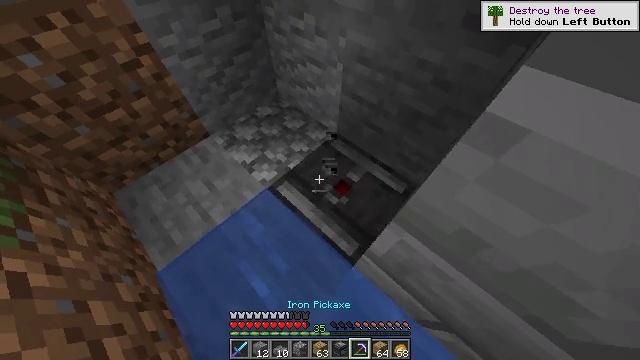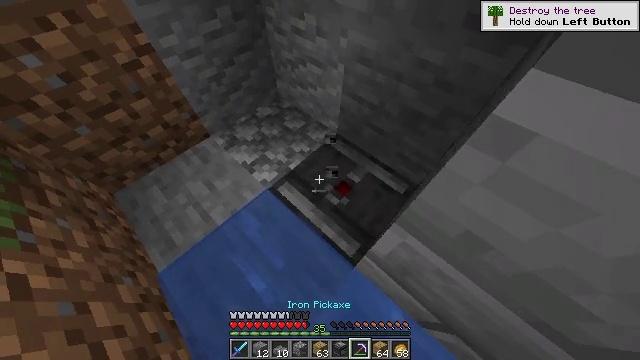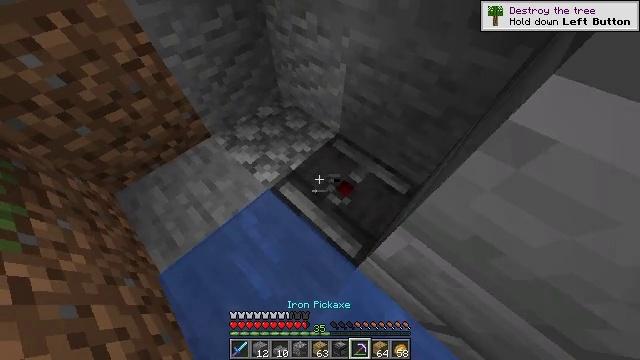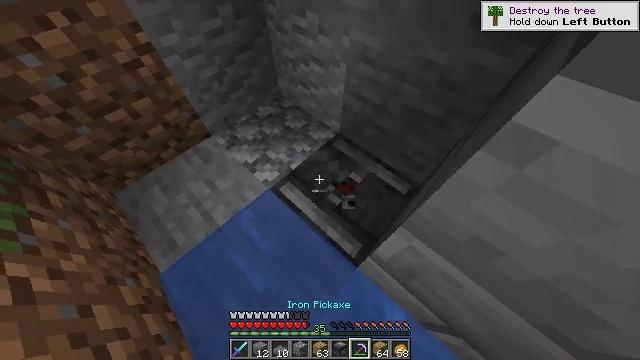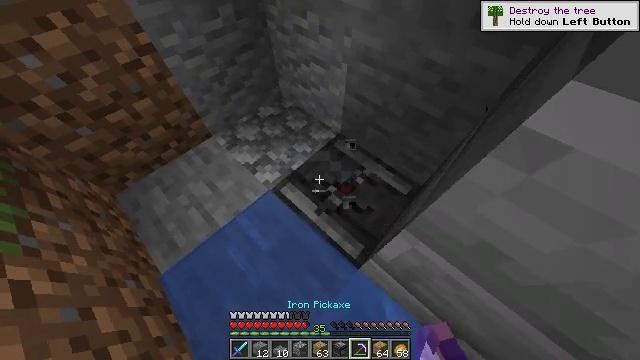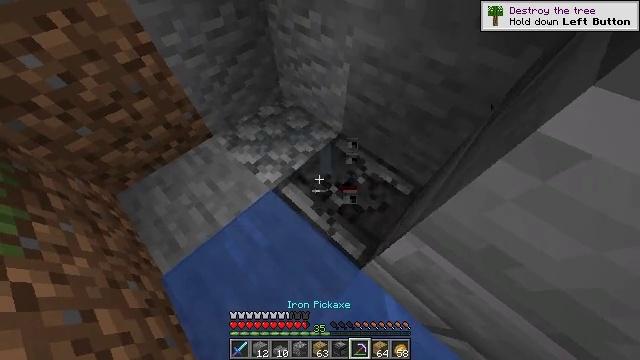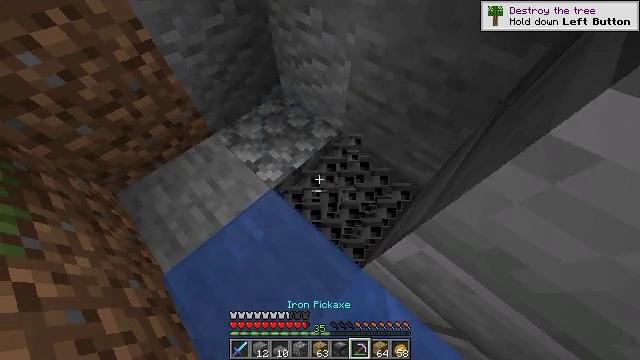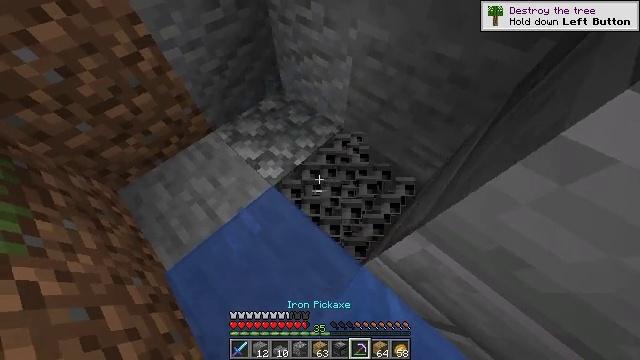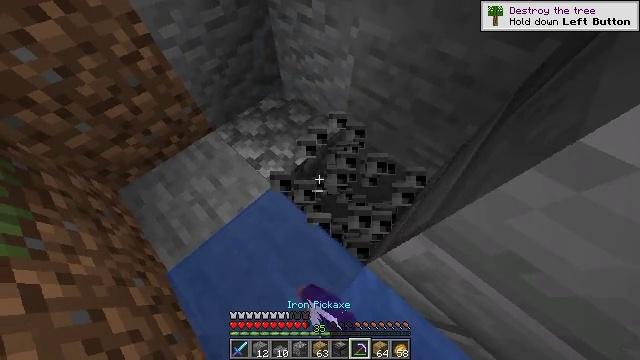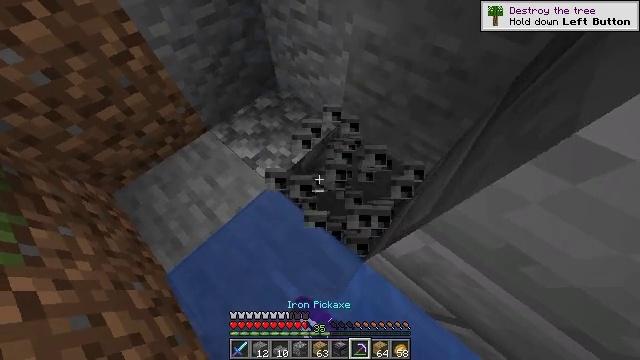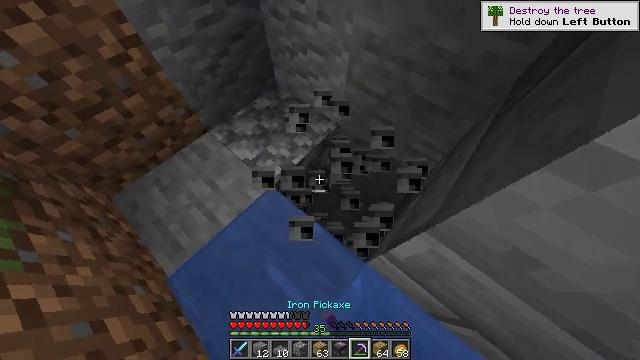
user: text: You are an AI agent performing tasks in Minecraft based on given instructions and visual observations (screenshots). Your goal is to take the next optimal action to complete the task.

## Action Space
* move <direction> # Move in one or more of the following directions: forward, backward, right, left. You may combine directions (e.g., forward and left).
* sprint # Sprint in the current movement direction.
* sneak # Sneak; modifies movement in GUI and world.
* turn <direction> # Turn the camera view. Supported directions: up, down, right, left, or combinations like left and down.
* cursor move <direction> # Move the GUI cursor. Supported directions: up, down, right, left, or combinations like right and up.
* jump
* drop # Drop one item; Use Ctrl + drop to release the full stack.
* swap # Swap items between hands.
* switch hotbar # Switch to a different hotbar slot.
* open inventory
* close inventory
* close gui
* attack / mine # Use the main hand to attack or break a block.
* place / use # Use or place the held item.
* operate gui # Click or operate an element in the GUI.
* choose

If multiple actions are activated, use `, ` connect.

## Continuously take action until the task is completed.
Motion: motion action
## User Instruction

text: Get observer for redstone contraptions.
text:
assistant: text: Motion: no_op
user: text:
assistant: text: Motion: no_op
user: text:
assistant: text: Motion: attack / mine
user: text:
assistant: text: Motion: attack / mine
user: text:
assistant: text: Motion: attack / mine
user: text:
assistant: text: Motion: attack / mine
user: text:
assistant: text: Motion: turn down, attack / mine
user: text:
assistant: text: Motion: attack / mine
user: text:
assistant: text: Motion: turn right
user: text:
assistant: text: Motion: no_op
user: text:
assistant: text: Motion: no_op